Question: Say I want to make one layout inside another one with different background colors, but once I add a background color to the inner layout ( frameLayout6 in this case ), the outer layout's background becomes transparent...

any ideas what might be wrong?
Thanks!
'''
<FrameLayout
android:id="@+id/frameLayout5"
android:layout_width="160px"
android:layout_height="160px" android:background="#FFFFFF" android:layout_marginLeft="20px">
<FrameLayout
android:id="@+id/frameLayout6"
android:layout_width="match_parent"
android:layout_height="match_parent" android:layout_margin="5px">
</FrameLayout>
</FrameLayout>
'''
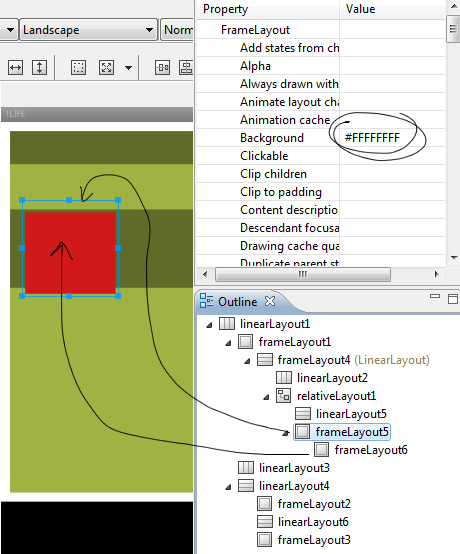
Answer: The inner layout (frameLayout6) is over framelayout5 so if you set a background in the inner layout, you can't see the framelayout5.
Edit:
I don't know why this behavior happen but you can do that
'''
<?xml version="1.0" encoding="utf-8"?>
<LinearLayout xmlns:android="http://schemas.android.com/apk/res/android"
android:orientation="vertical" android:layout_width="fill_parent"
android:layout_height="fill_parent">
<RelativeLayout android:id="@+id/frameLayout5"
android:layout_height="160dp"
android:layout_marginLeft="20dp" android:layout_width="160dp">
<View android:layout_width="fill_parent" android:layout_height="fill_parent" android:background="#ff00ff"/>
<RelativeLayout android:layout_width="fill_parent"
android:background="#ff0000" android:layout_height="fill_parent"
android:layout_margin="50dp" android:drawingCacheQuality="auto">
</RelativeLayout>
</RelativeLayout>
</LinearLayout>
'''